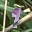
Label: 9